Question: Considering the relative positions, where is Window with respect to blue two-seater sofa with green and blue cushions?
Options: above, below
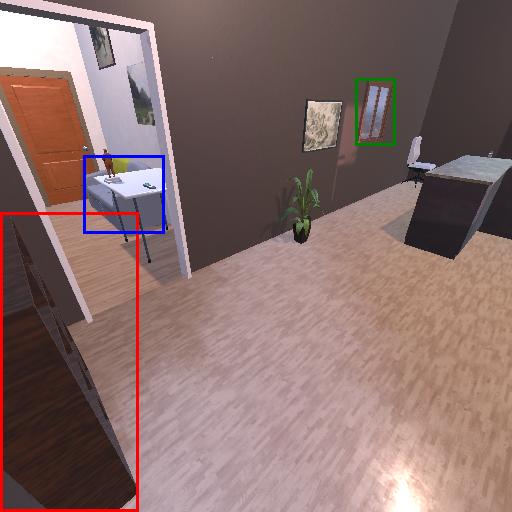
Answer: above